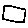
Label: square